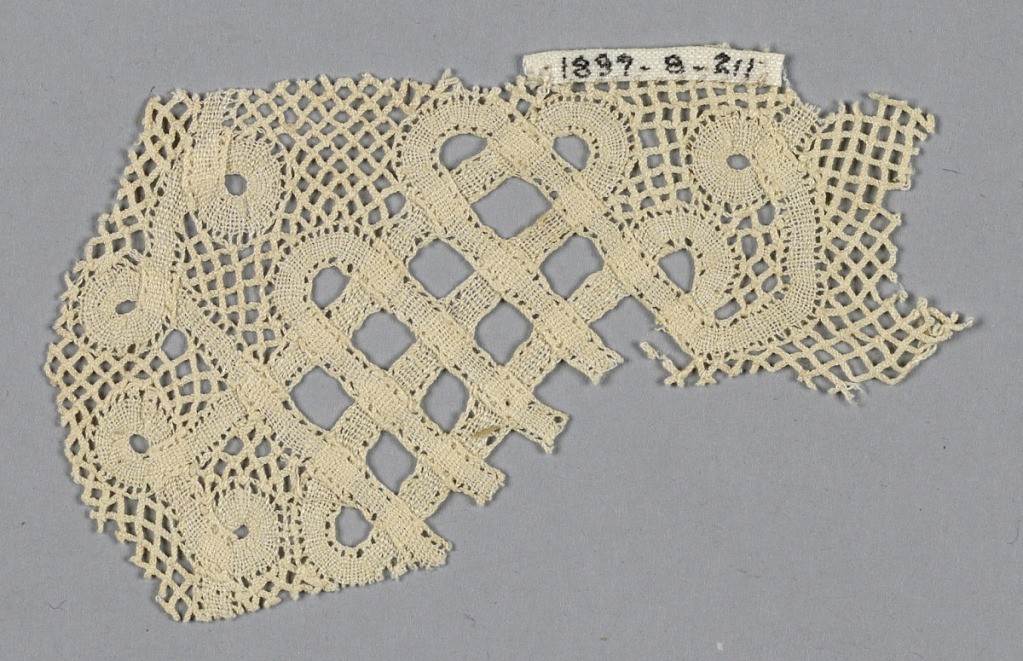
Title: Fragment
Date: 17th century
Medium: linen Technique: bobbin lace (continuous tape with net added)
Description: Fragment of lace made of continuous tape bobbin lace with Valencienne like braided ground.